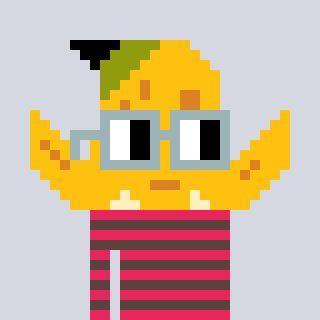
a pixel art character with square dark gray glasses, a banana-shaped head and a darkbrown-colored body on a cool background